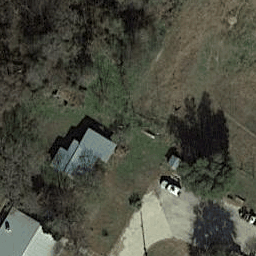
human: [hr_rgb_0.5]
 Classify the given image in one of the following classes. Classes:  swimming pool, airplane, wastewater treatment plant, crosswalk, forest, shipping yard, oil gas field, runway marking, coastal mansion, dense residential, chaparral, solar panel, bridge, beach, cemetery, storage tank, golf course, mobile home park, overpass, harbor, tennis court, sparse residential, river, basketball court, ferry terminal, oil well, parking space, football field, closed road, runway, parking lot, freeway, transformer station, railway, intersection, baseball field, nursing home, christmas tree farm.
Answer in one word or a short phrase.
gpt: sparse residential